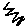
Label: zigzag